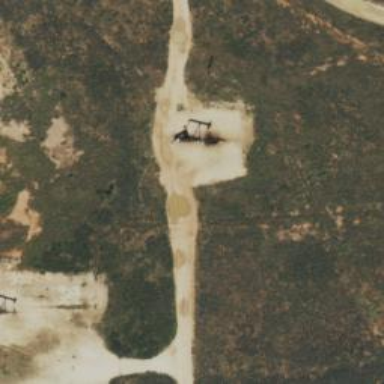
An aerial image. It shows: Petroleum well that is man-made.